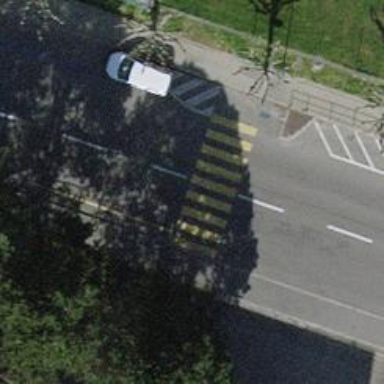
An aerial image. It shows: Marked zebra crossing on the road.